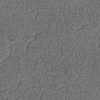
Label: not_dusty